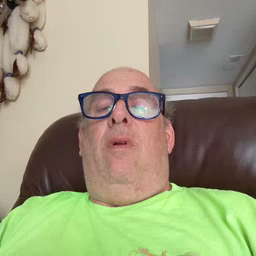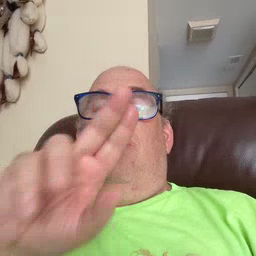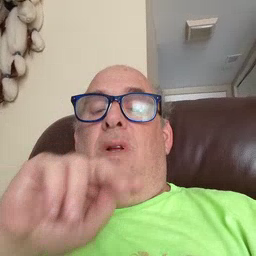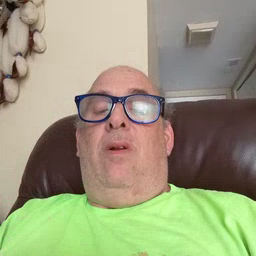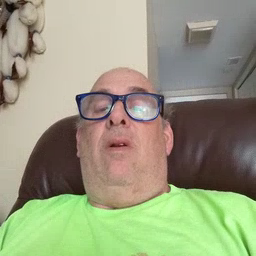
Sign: duck